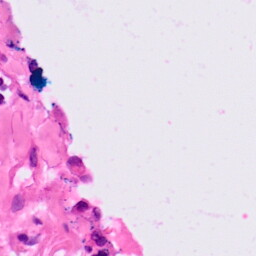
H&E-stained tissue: Lung